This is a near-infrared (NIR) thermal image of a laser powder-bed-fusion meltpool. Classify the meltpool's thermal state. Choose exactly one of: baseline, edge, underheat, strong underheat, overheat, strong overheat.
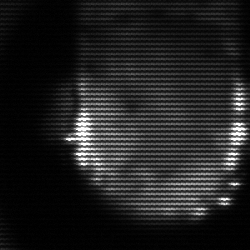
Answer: baseline